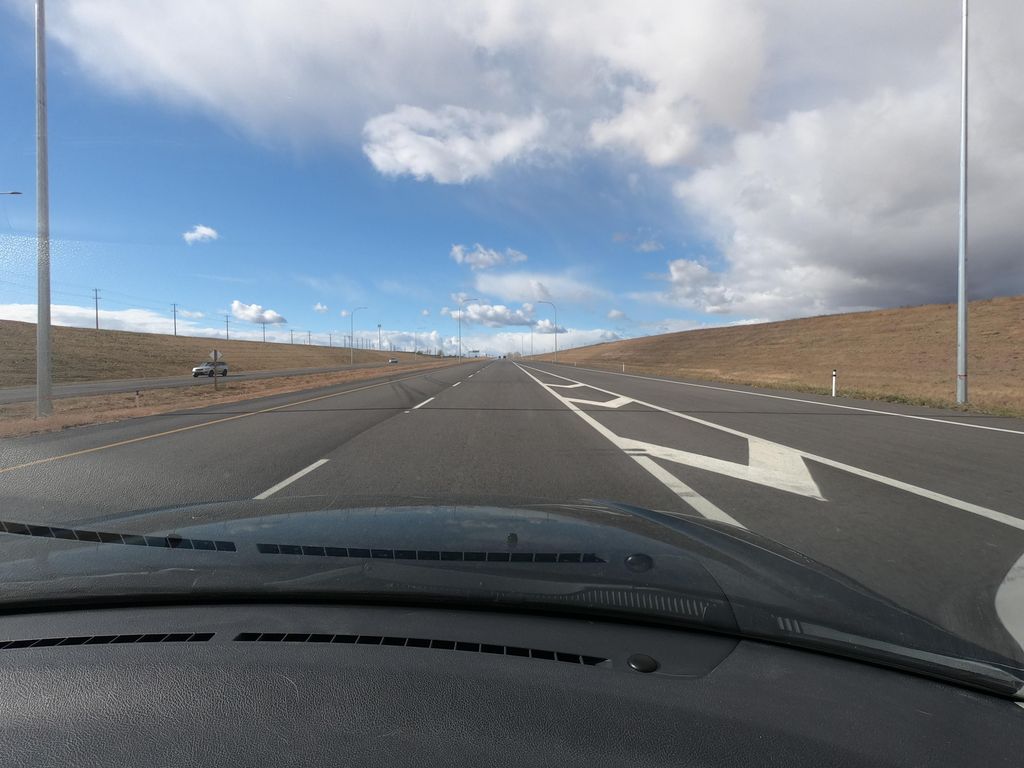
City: calgary